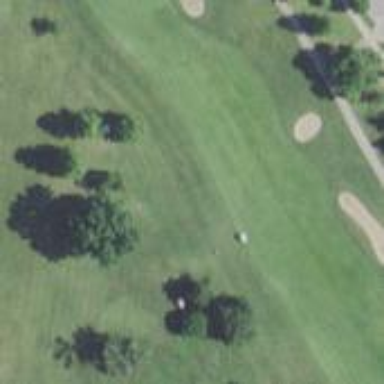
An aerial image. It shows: Grassy area designated as golf fairway.